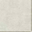
Piece: xx